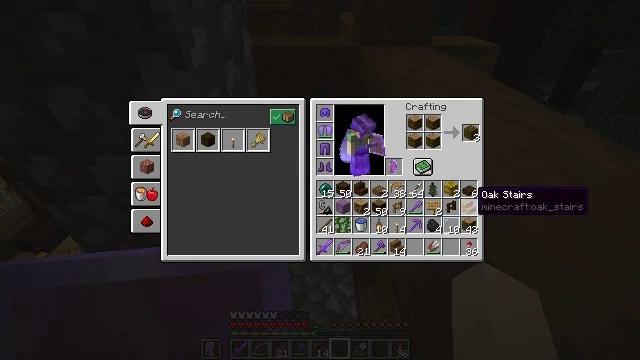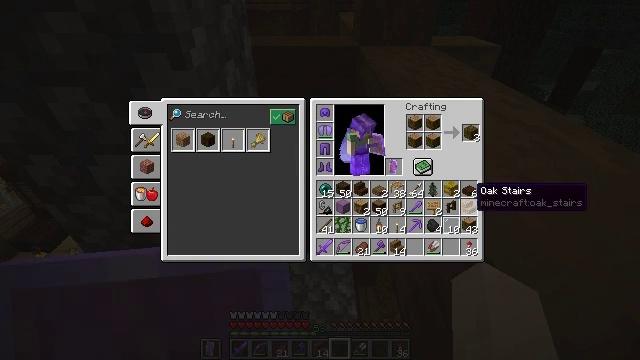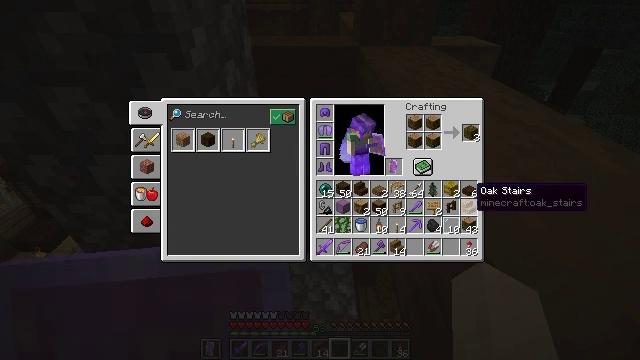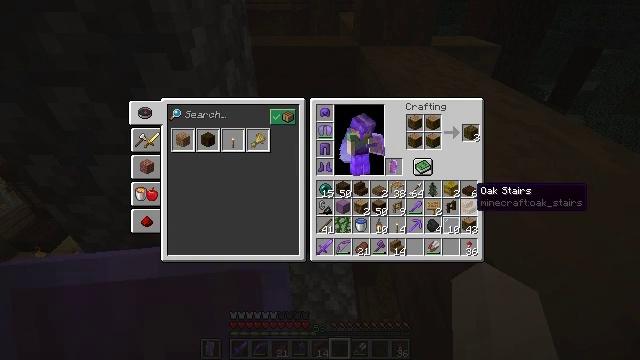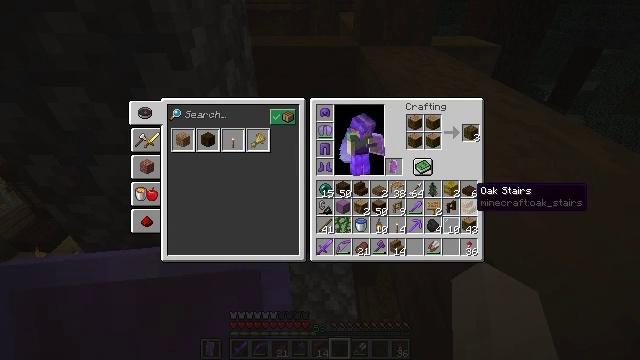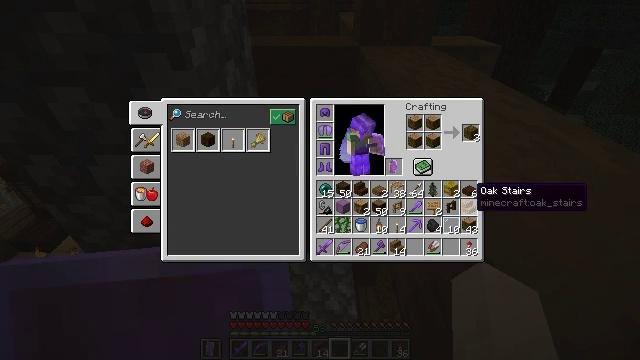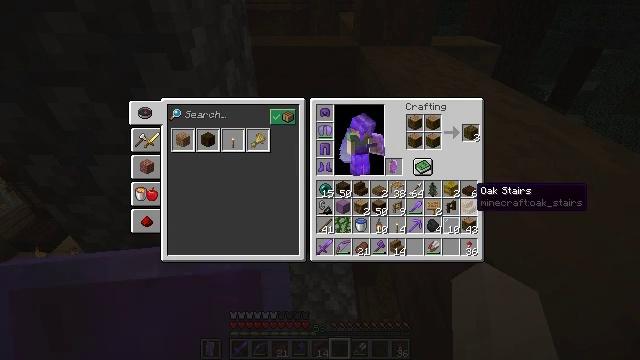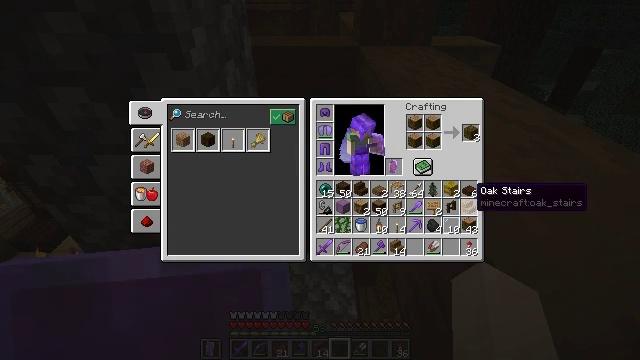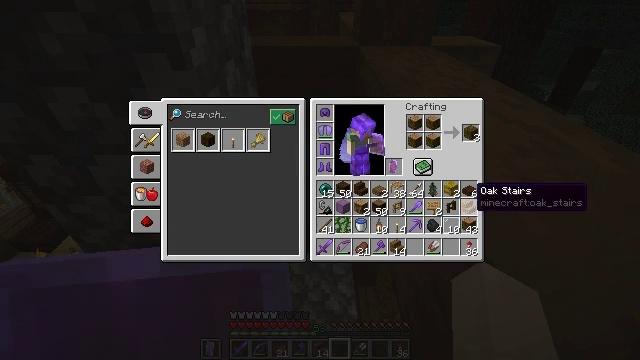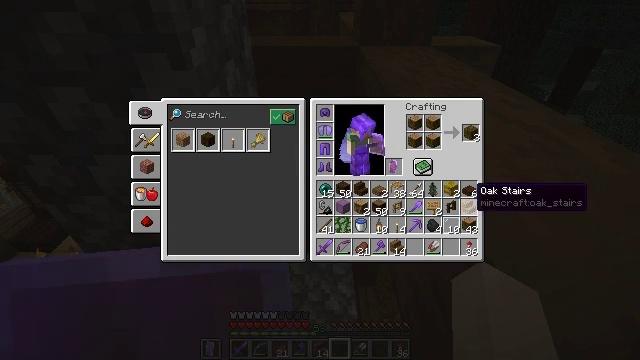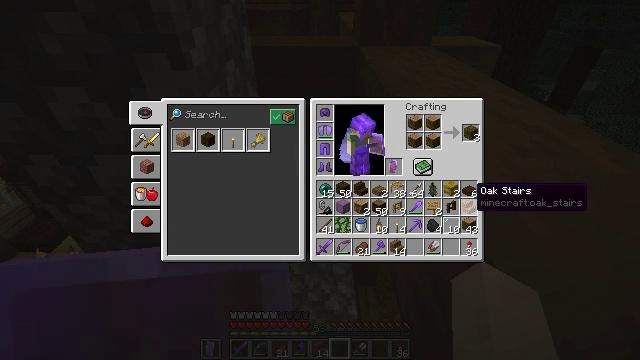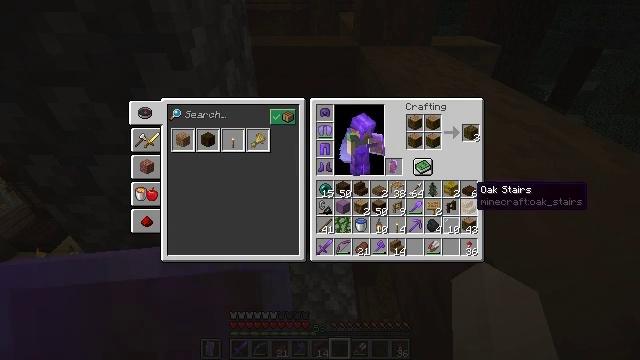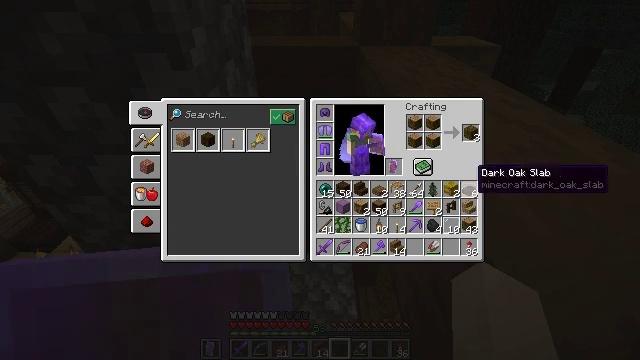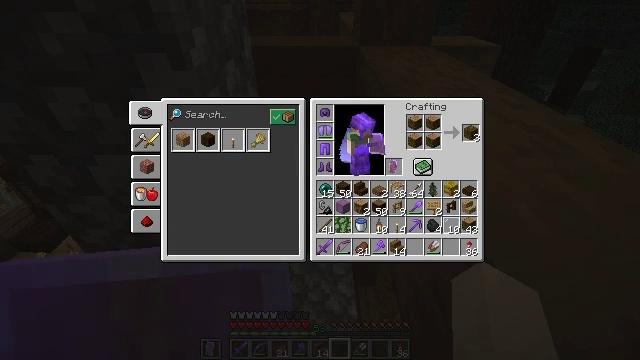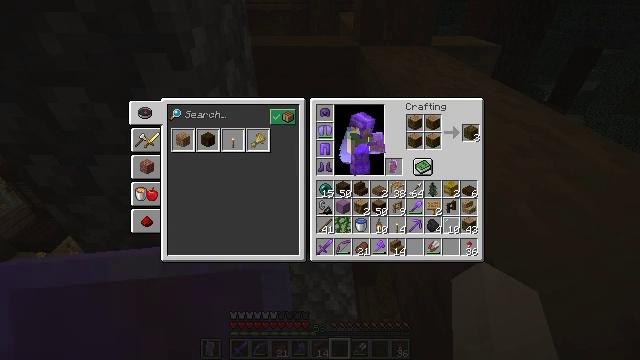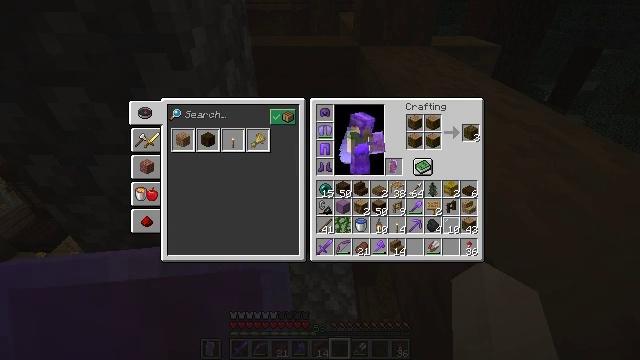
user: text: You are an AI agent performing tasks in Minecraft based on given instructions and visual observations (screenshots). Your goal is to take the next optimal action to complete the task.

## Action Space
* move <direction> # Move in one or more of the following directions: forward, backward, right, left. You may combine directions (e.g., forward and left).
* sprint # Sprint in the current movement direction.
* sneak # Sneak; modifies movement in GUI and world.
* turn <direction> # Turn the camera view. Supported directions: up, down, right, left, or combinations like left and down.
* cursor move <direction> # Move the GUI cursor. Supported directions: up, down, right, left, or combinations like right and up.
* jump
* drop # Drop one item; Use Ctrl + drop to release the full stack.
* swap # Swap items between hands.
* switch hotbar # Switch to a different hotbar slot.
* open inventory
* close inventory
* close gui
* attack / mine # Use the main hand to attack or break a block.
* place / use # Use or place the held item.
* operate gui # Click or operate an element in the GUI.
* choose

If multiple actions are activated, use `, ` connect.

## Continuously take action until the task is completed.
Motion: motion action
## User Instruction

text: craft item jungle wood
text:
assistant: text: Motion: no_op
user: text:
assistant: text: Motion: no_op
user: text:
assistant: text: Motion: no_op
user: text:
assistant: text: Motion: no_op
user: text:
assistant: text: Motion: no_op
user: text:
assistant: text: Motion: no_op
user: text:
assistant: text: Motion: no_op
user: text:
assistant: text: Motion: no_op
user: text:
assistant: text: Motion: no_op
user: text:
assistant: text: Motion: no_op
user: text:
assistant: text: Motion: no_op
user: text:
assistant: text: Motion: sneak, turn up
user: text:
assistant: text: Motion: sneak, turn up
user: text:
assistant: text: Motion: sneak, turn up
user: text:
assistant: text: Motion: sneak
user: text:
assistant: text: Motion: sneak
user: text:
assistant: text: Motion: sneak
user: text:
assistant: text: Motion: sneak
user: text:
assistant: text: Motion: sneak
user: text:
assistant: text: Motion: sneak
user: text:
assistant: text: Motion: sneak
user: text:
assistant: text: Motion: sneak
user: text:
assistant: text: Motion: sneak
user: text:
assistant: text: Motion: sneak, attack / mine
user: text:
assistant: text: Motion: sneak, attack / mine
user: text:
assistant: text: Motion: sneak, attack / mine
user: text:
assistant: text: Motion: sneak
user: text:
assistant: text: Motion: sneak
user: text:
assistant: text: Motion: sneak